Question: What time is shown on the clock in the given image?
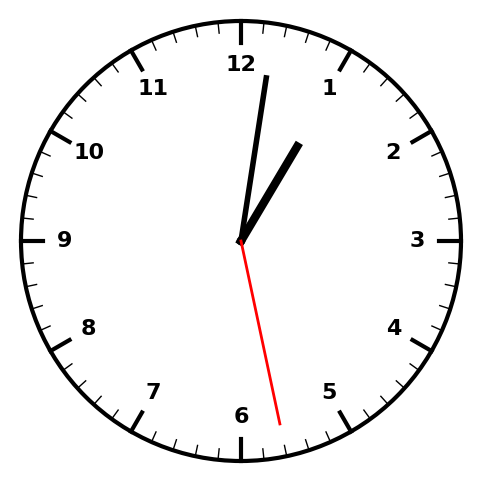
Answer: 01:01:28